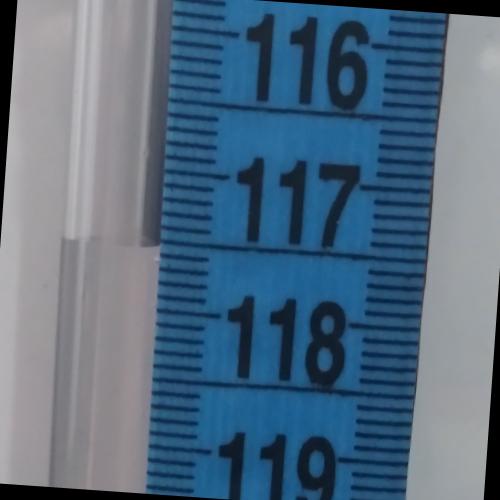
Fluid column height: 117.5 cm